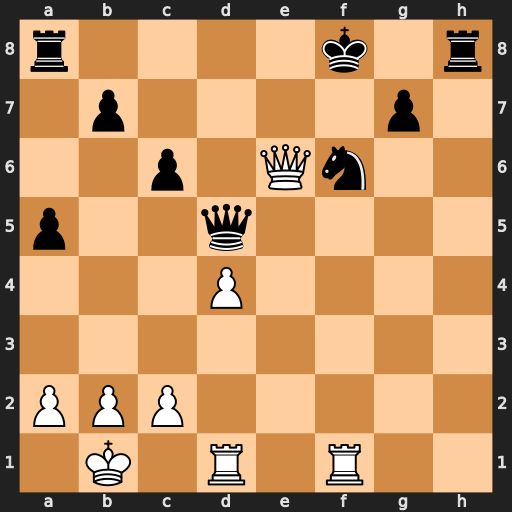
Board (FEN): r4k1r/1p4p1/2p1Qn2/p2q4/3P4/8/PPP5/1K1R1R2
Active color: w
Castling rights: -
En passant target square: -
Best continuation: Rxf6+ gxf6 Qxf6+ Qf7 Qxh8+